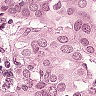
Metastatic tissue present: yes